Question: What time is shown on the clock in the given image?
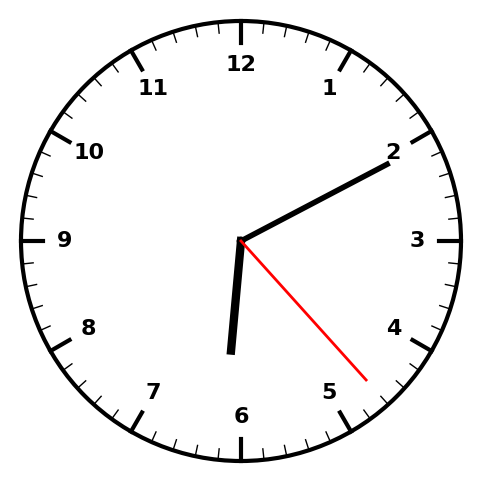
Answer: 06:10:23